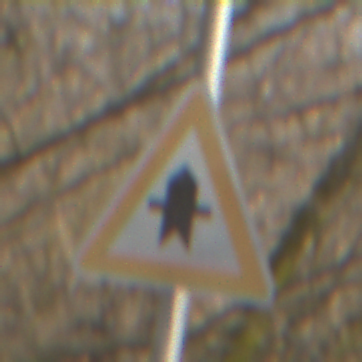
Verkehrszeichen: Vorfahrt
Umgebung: Outdoor, Nature
Tageszeit: MorningAfternoon
Wetter: Clear
Licht: Natural
Jahreszeit: Winter
Kontrast: HighContrast